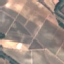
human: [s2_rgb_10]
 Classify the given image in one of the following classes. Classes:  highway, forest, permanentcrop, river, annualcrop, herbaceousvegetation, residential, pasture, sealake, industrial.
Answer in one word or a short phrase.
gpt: PermanentCrop